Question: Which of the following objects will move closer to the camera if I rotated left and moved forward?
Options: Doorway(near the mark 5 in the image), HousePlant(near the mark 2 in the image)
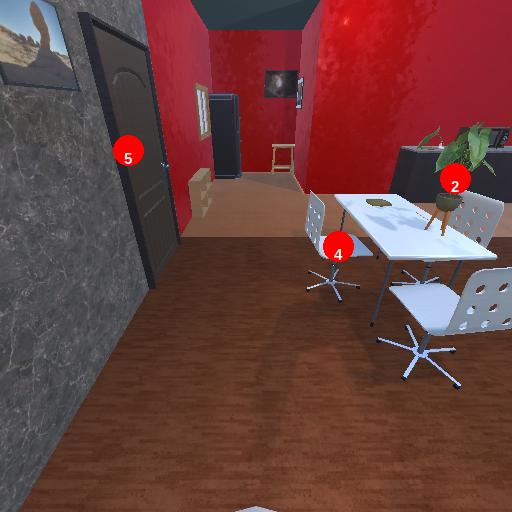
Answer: Doorway(near the mark 5 in the image)